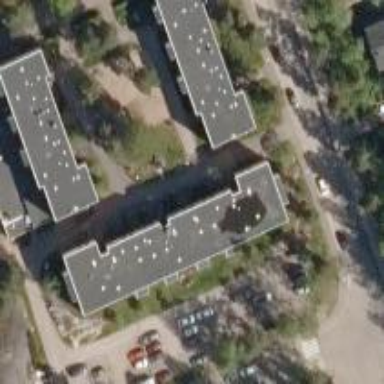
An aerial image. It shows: Flat-roofed apartment building.